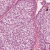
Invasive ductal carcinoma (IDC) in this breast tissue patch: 0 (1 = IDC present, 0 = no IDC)